RGB frame:
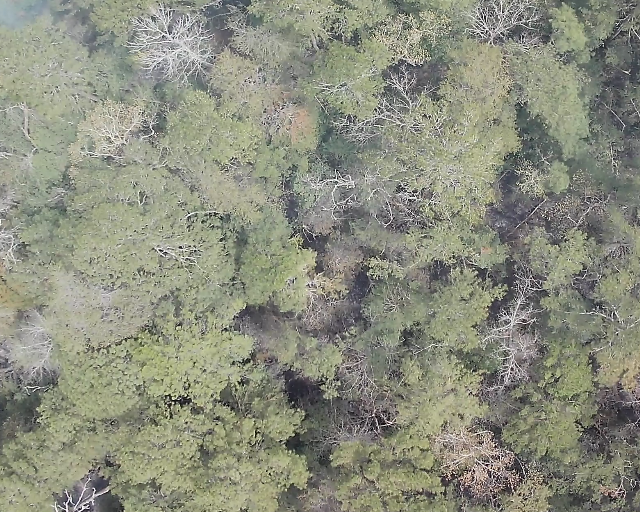
Thermal frame:
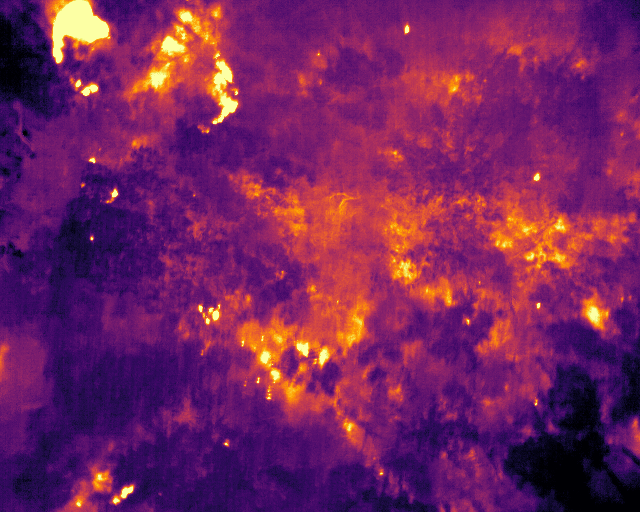
Captured: 2026-02-26 03:08:48
Pixels at or above 80 °C: 431 (fraction of frame: 0.001315)